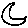
Label: moon